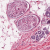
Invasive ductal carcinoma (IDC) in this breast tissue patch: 0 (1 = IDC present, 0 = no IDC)